Interaction volume radius: 5 \u00c5
Interaction volume height: 10 \u00c5
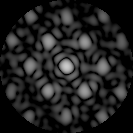
Disorder parameter: 0.2547